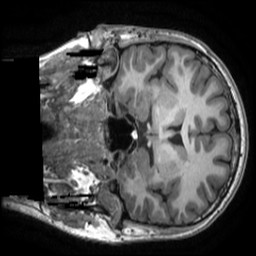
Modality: T1w
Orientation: coronal
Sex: male
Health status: healthy
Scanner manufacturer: ge